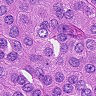
Metastatic tissue present: yes